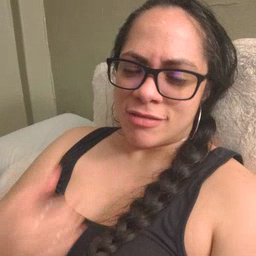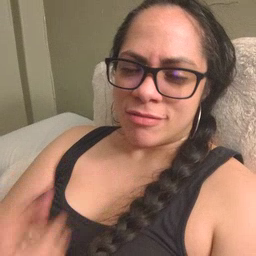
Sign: please